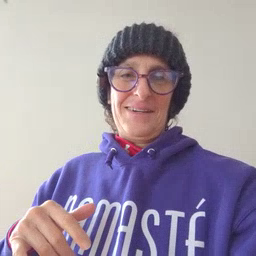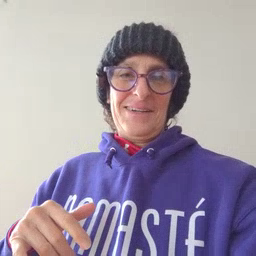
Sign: airplane